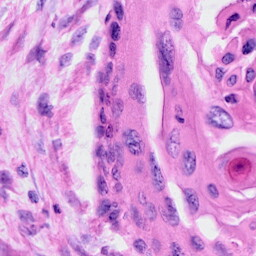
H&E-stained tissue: Cervix